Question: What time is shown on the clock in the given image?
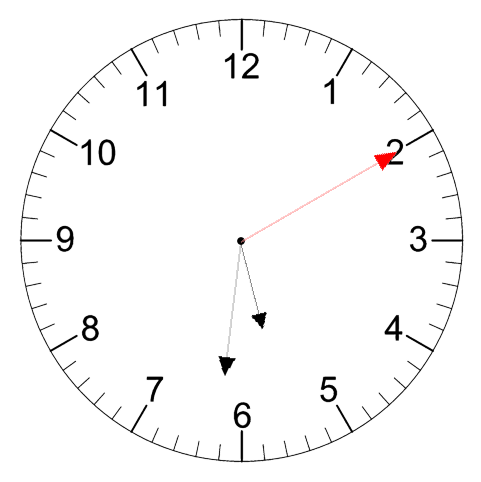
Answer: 05:31:10